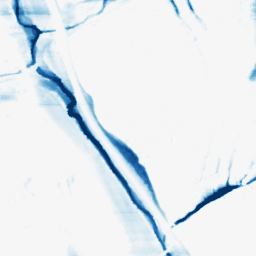
Category: morphological
Decomposition family: morphological_ellipse
Decomposition parameters: operation: closing
width: 5
height: 50
Upsampling method: bilinear
Upsampling parameters: scale: 2
Upsampling scale: 2